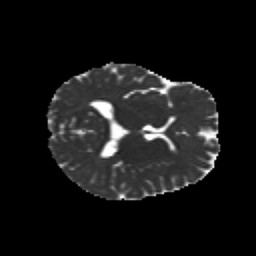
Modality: MD
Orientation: axial
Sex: female
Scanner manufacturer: siemens
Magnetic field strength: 3 T
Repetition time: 5 s
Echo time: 0.071 s